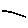
Label: line